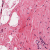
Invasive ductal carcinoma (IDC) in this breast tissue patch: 0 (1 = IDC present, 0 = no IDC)